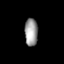
Tissue: prostate
Cell type: Endothelial cells
Senescence score: 0.6859
Nuclear area (px): 357
Mean DAPI intensity: 153.535